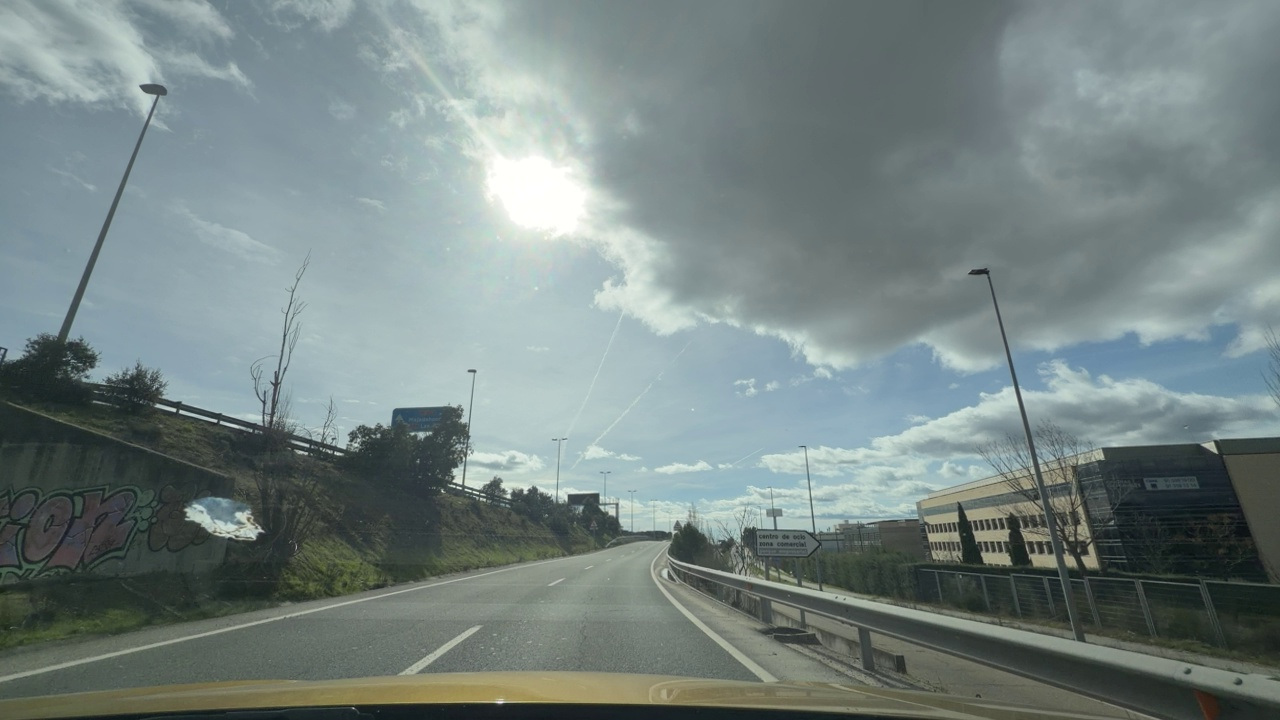
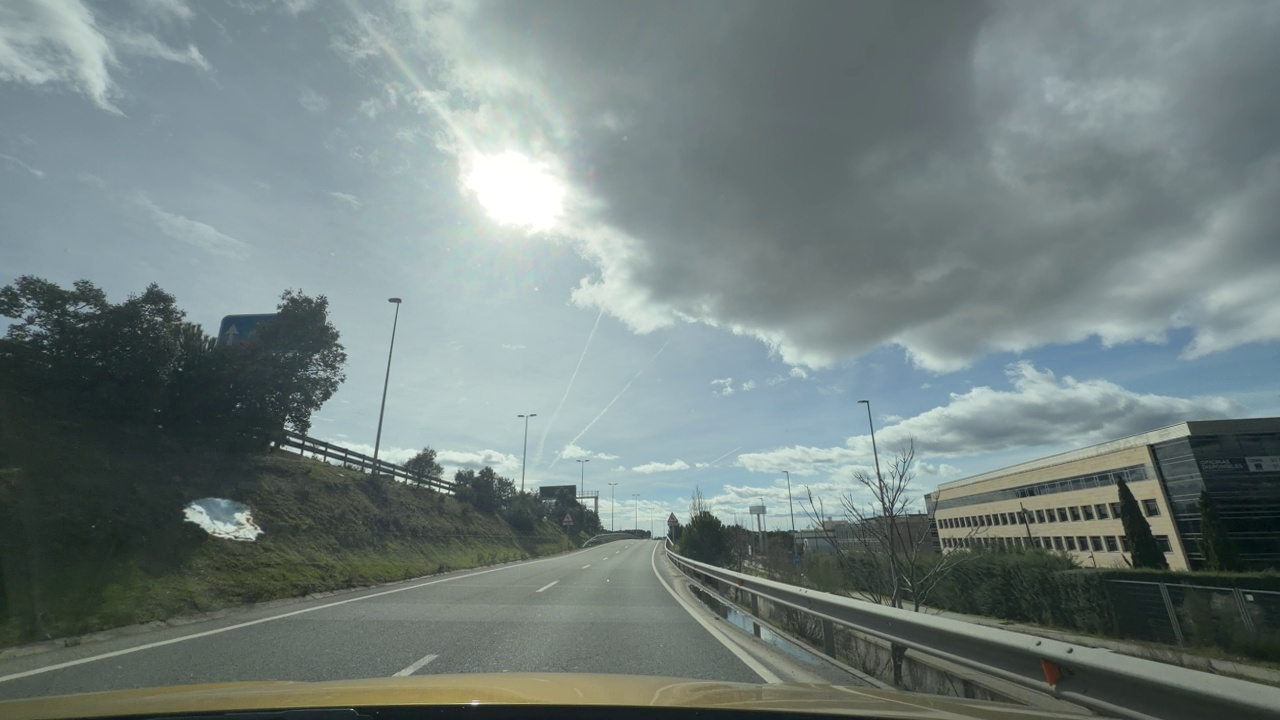
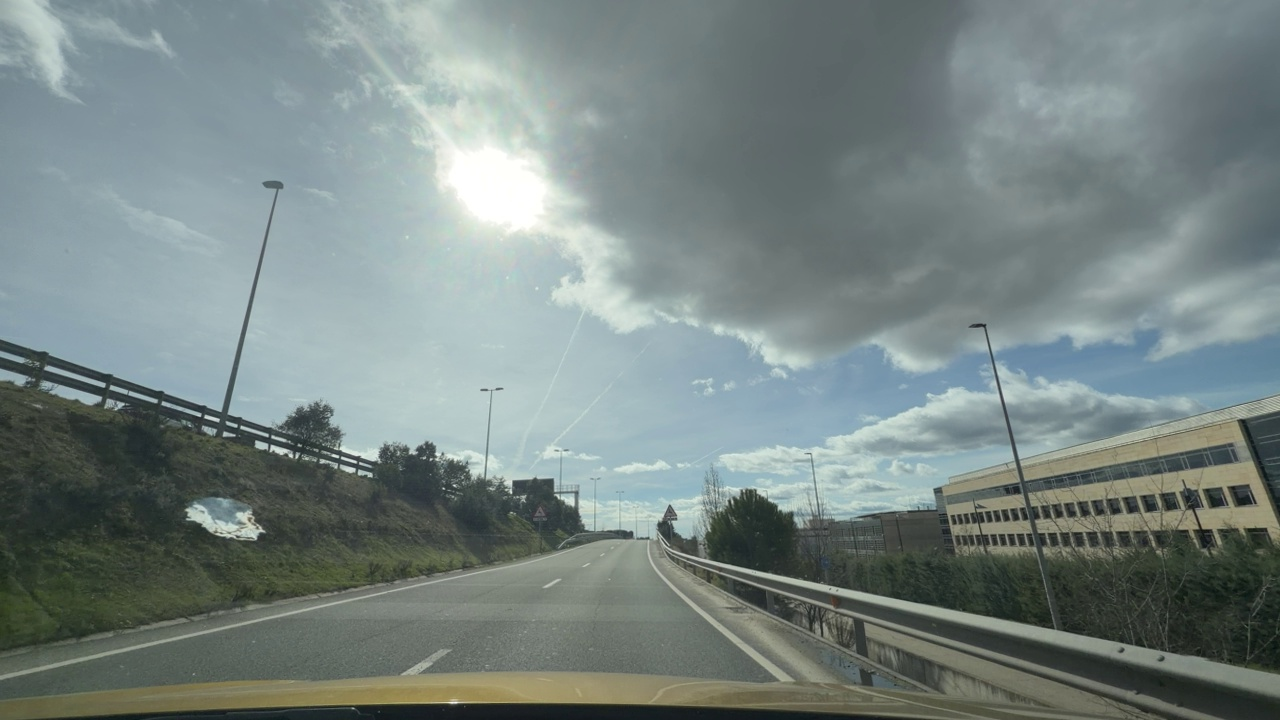
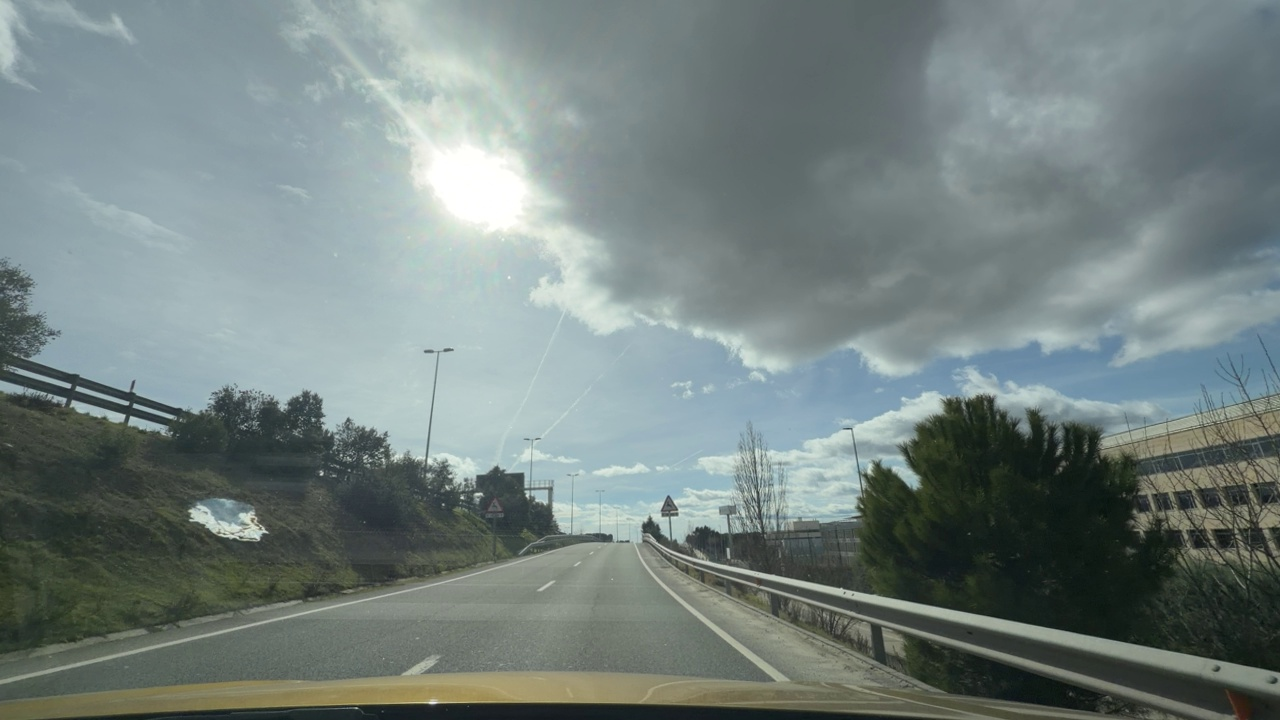
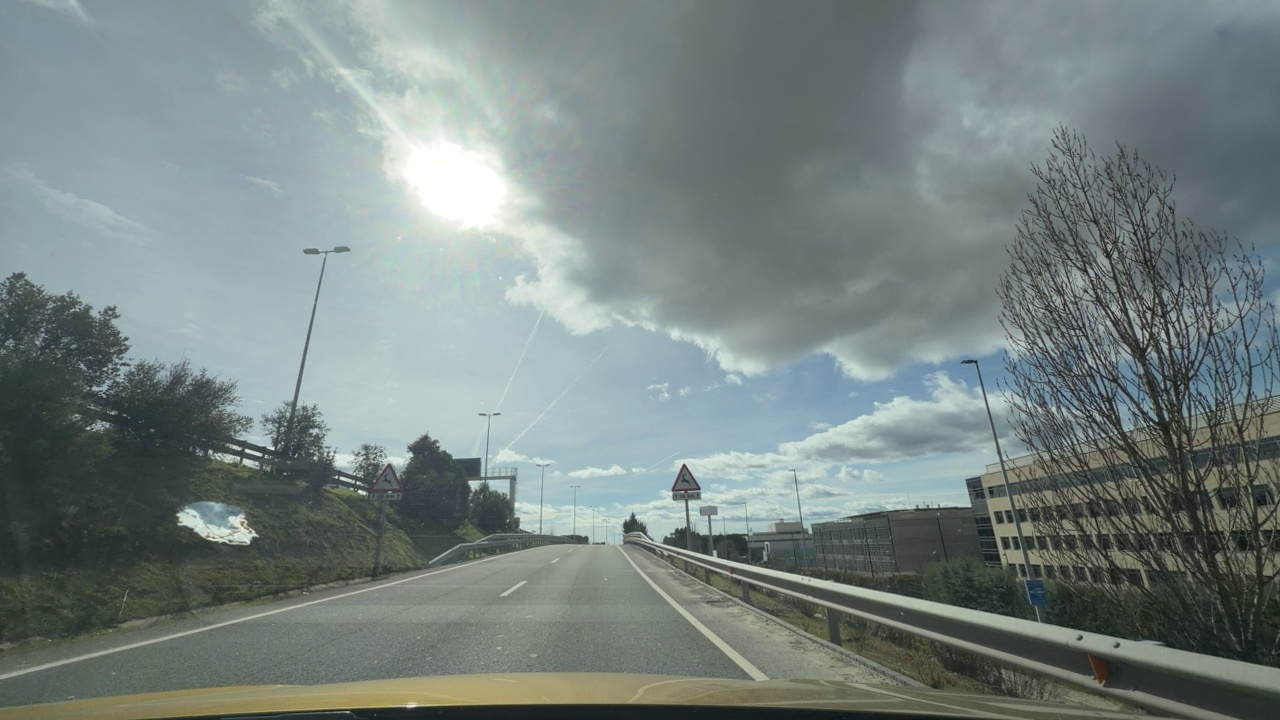
Situation: empty
Question: Is the ego vehicle positioned in a dedicated right-turn lane before the traffic light?
Answer: No
Reasoning: Ego is driving in a straight way, inside the highway with no turns into any directions

Situation: empty
Question: Is the ego vehicle positioned in a dedicated left-turn lane before the traffic light?
Answer: No
Reasoning: Ego is driving in a straight way, inside the highway with no turns into any directions